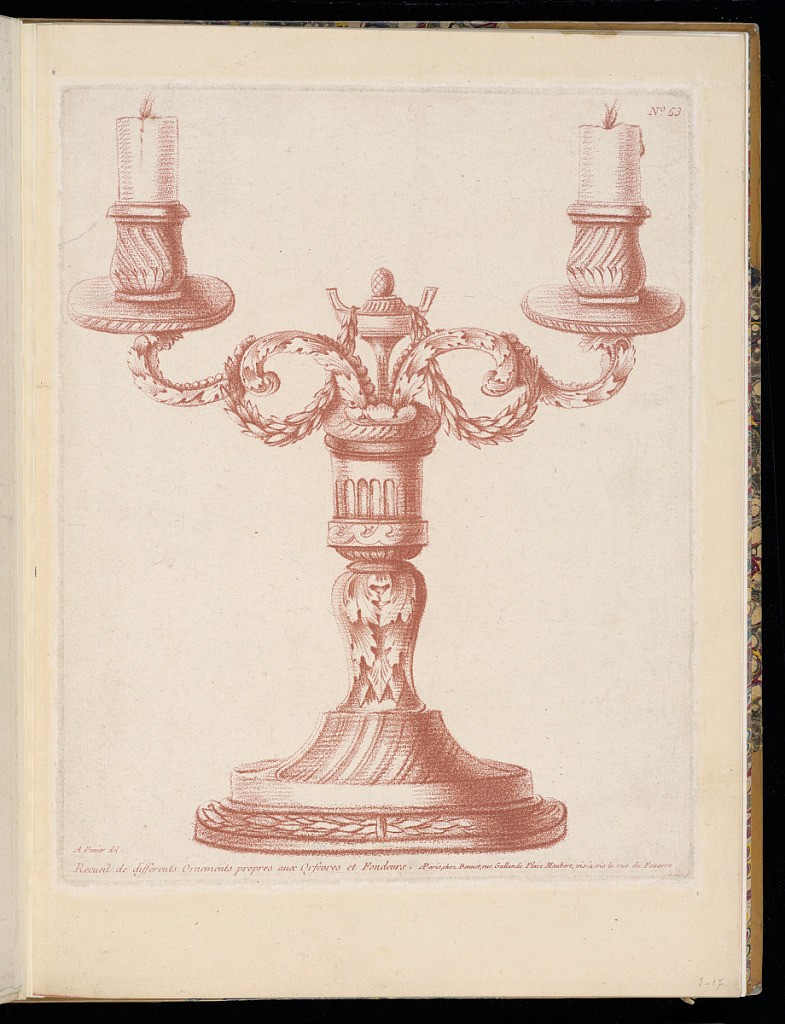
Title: Ornamental Candelabra Design
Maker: A. Panier, French, active 18th century
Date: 1767-1771
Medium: Crayon-manner engraving with red ink on paper
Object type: Print
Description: Design for a candelabra with two arms formed from stylized leaves. The center of the candle has a pinecone finial, and a columnar body with fluting and acanthus leaf patterns. The base is tapered and has a vegetal band at the bottom. The print is engraved in red ink (sanguine) crayon manner. The plate is lettered and numbered.